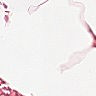
Metastatic tissue present: no